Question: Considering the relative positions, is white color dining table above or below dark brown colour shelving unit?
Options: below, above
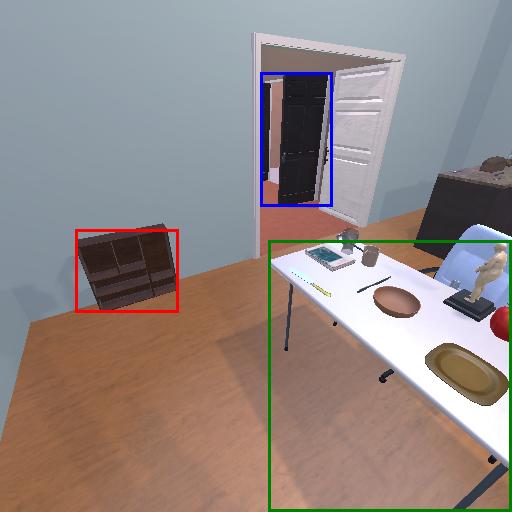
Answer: below